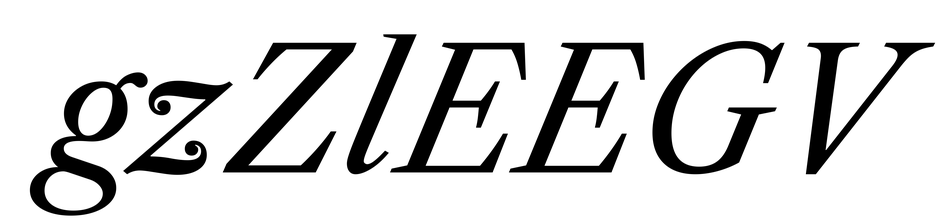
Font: LibreCaslonText-Italic_Italic